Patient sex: M
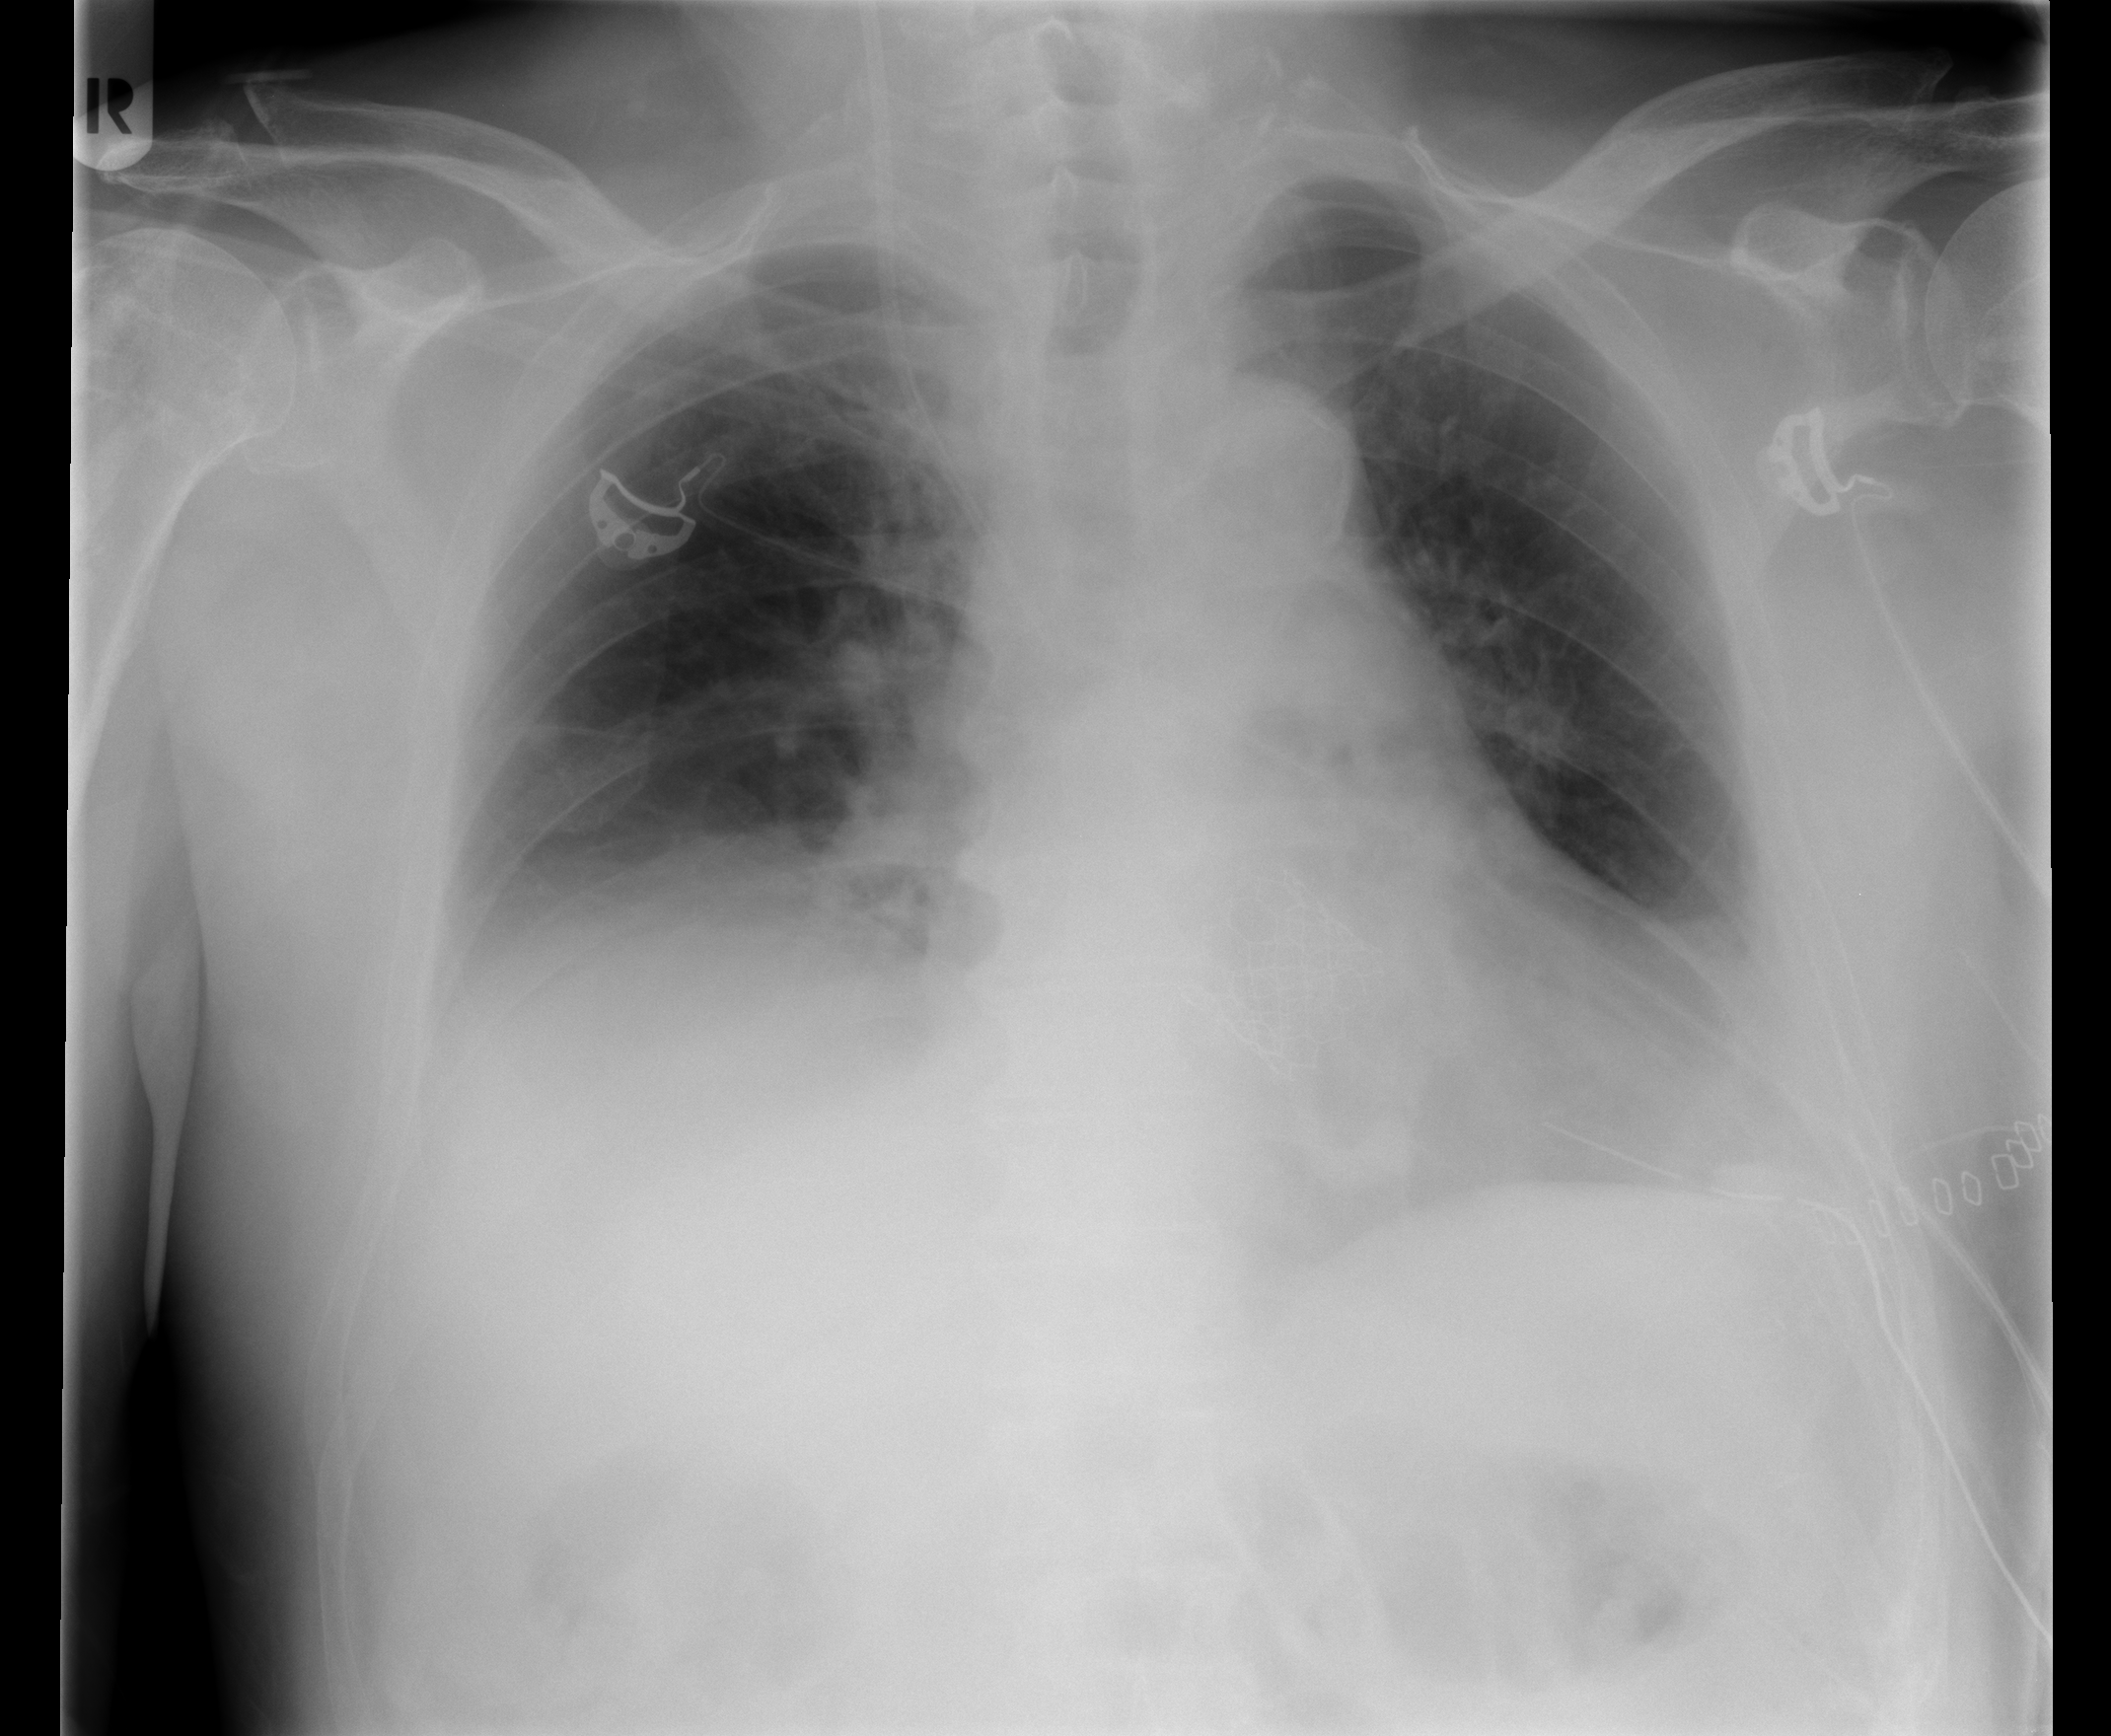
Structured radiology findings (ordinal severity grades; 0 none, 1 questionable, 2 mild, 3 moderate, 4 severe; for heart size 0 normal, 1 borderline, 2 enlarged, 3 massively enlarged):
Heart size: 2
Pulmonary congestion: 2
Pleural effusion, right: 2
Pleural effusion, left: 2
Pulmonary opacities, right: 0
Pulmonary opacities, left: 0
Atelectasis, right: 2
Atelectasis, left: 2